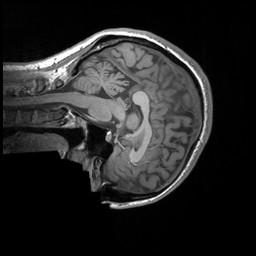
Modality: T1w
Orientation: sagittal
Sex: female
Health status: ill
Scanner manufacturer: siemens
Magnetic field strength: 3 T
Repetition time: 1.66 s
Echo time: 0.00254 s